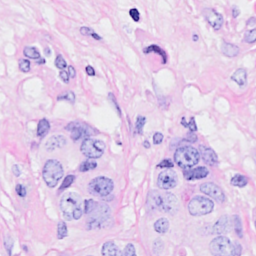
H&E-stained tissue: Breast